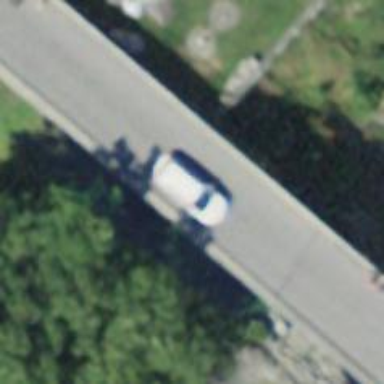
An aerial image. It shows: Tertiary road on asphalt surface on bridge.